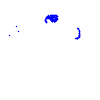
Particle: kaon